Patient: sex M, age 78
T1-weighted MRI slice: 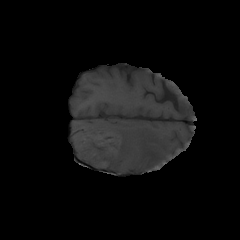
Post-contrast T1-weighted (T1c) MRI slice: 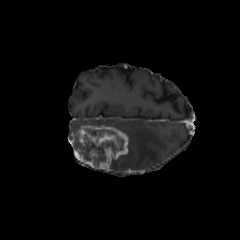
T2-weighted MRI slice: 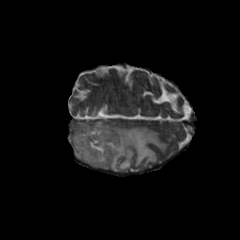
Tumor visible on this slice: yes
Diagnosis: Glioblastoma, IDH-wildtype
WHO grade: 4